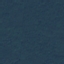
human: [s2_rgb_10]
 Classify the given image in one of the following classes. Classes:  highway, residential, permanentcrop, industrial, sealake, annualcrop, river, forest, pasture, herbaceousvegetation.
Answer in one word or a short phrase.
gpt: Forest